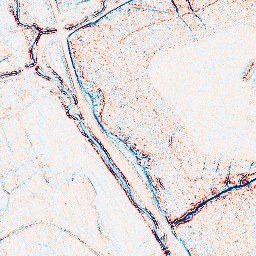
Category: edge_preserving
Decomposition family: bilateral
Decomposition parameters: d: 5
sigma_color: 25
sigma_space: 75
Upsampling method: sinc_blackman
Upsampling parameters: scale: 2
kernel_size: 16
Upsampling scale: 2